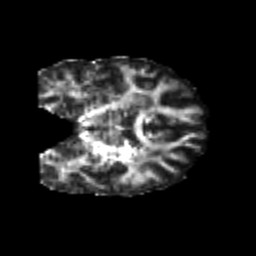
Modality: FA
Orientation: coronal
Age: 22
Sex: male
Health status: healthy
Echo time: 0.074 s